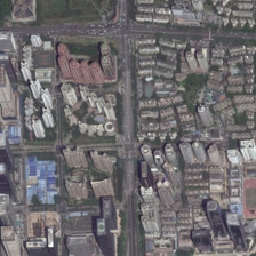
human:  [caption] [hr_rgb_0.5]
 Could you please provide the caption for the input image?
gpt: There are two intersections in the middle of the shopping area.

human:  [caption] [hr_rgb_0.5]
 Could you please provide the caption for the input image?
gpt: There are two intersections in the center of the mall.

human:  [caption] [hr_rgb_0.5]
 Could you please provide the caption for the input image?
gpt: There are two intersections in the middle of a shopping area.

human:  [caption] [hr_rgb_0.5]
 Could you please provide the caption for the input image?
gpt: There are two intersections in the center of the mall.

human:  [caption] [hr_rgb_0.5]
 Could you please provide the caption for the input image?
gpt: There are two intersections in the center of the mall.